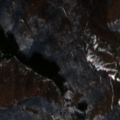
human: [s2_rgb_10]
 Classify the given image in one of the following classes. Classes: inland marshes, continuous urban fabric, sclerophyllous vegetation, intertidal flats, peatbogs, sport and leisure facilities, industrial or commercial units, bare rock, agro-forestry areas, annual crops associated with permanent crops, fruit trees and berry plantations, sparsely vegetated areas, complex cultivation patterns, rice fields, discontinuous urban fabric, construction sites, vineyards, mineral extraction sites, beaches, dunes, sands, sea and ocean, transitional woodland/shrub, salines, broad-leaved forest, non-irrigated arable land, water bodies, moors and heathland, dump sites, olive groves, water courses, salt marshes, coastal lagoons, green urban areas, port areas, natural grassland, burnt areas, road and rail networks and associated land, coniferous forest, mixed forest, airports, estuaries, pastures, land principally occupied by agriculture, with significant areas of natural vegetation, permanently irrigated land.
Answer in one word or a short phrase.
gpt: broad-leaved forest, mixed forest, transitional woodland/shrub